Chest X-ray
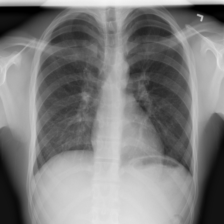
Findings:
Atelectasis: negative
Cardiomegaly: negative
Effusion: negative
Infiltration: negative
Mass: negative
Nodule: negative
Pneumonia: negative
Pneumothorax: negative
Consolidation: negative
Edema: negative
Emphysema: negative
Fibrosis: negative
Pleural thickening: negative
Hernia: negative